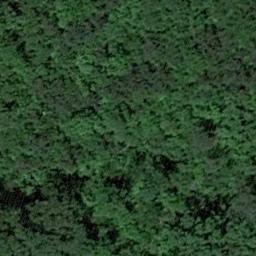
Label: forest